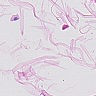
Metastatic tissue present: no